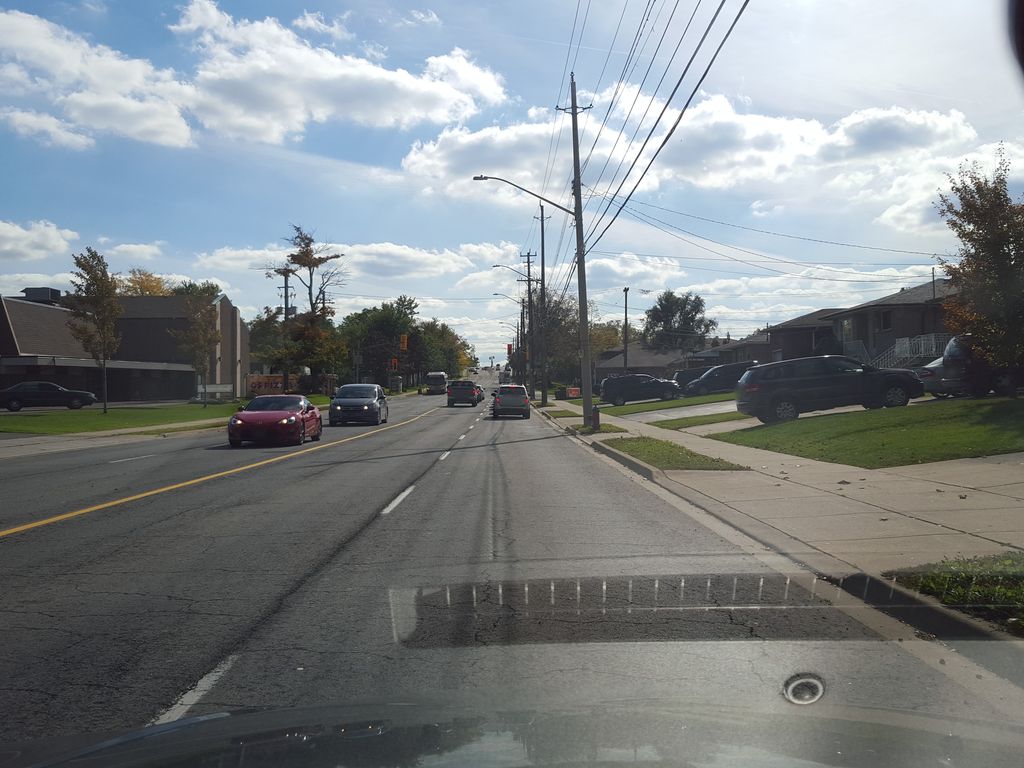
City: hamilton